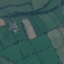
Land use / land cover: Pasture